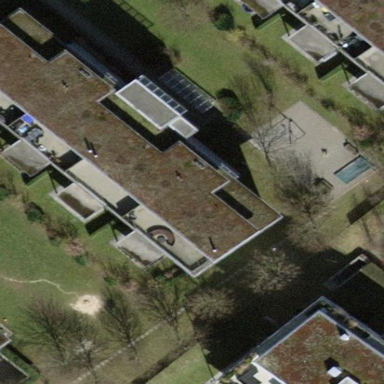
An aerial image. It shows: Flat-roofed building.